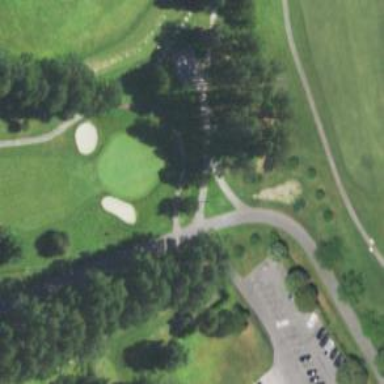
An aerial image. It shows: Driveway servicing golf path.